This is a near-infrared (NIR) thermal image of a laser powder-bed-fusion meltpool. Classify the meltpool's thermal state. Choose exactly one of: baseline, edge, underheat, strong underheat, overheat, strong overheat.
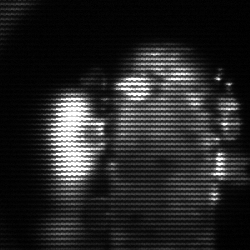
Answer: strong underheat